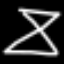
Label: hourglass